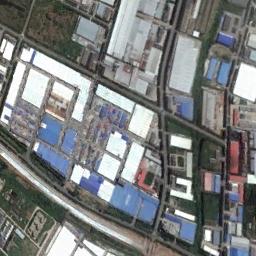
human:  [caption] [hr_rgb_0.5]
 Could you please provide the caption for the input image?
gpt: Neatly planned factories and roads in an industrial area with good greening .

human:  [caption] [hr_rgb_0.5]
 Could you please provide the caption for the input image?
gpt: The industrial area is empty .

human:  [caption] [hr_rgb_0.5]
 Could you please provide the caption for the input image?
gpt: The industrial area has lots of neatly arranged workshops of different colors and sizes and some roads go through the industrial area .

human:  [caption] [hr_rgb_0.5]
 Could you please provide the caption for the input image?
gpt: There are many houses in the industrial area .

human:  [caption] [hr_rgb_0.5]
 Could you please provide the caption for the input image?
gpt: There are some blue buildings and white buildings on the industrial area .